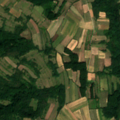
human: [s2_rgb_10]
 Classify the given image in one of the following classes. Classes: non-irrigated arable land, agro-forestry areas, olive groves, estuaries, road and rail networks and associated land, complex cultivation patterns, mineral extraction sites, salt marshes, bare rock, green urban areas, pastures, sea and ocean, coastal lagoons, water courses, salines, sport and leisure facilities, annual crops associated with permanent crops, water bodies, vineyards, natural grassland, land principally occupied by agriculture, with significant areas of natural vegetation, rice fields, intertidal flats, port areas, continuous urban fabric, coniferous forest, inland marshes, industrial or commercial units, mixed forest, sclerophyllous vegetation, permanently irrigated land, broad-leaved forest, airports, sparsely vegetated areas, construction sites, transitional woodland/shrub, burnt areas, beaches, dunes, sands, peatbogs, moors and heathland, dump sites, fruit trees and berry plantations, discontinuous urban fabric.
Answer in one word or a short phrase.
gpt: complex cultivation patterns, land principally occupied by agriculture, with significant areas of natural vegetation, broad-leaved forest